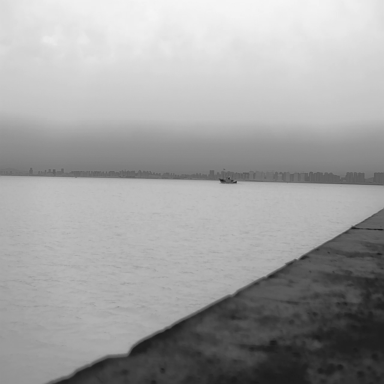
There is a bulk_carrier in the infrared image.